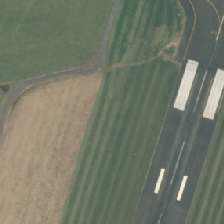
Land cover: urban_parkland